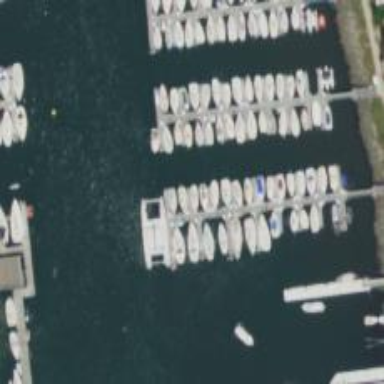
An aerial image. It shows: Pier with mooring facilities.